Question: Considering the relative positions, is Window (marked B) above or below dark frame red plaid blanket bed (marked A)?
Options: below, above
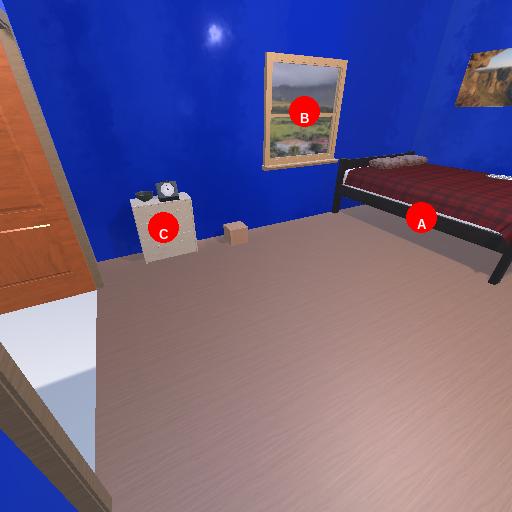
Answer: below